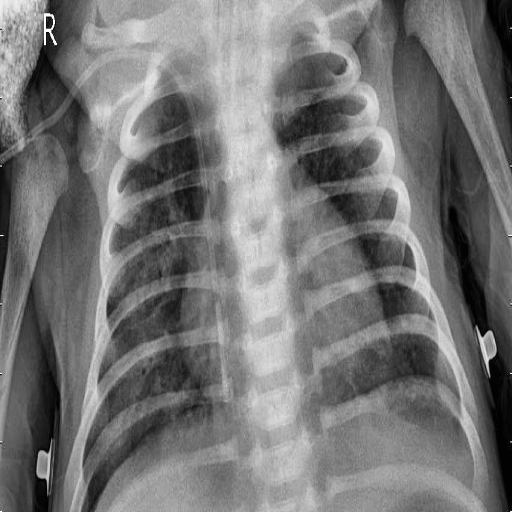
Finding: PNEUMONIA